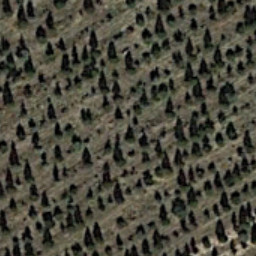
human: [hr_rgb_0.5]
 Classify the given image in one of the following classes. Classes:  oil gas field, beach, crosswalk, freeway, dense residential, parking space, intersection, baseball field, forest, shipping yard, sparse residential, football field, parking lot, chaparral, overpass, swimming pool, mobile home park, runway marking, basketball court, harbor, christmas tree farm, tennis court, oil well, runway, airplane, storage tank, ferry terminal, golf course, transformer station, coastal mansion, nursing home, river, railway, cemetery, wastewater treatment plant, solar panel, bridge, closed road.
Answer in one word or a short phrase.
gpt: christmas tree farm